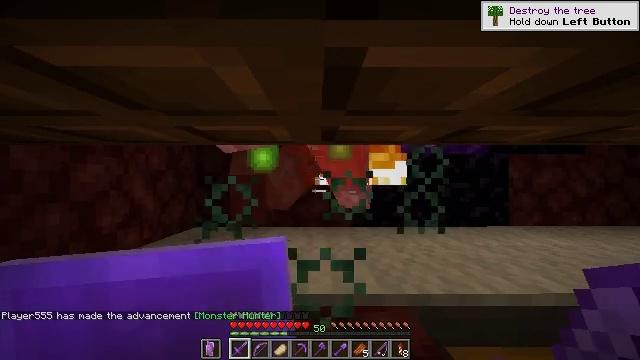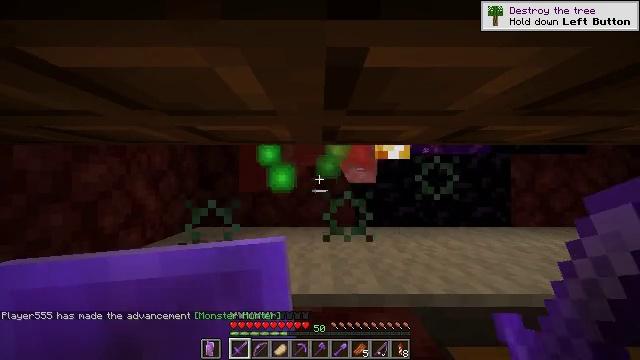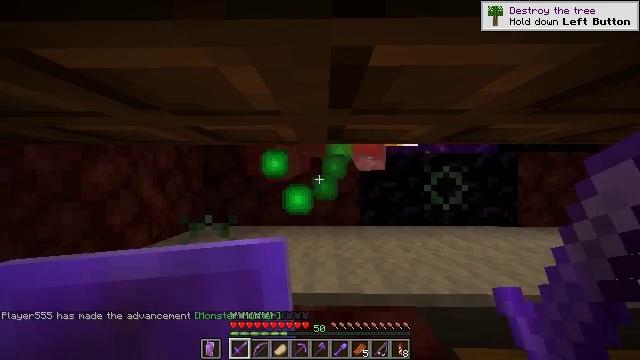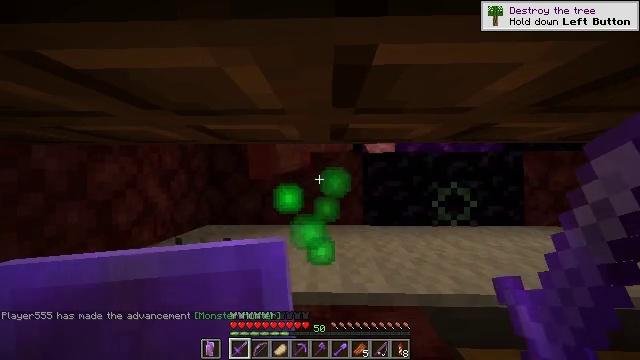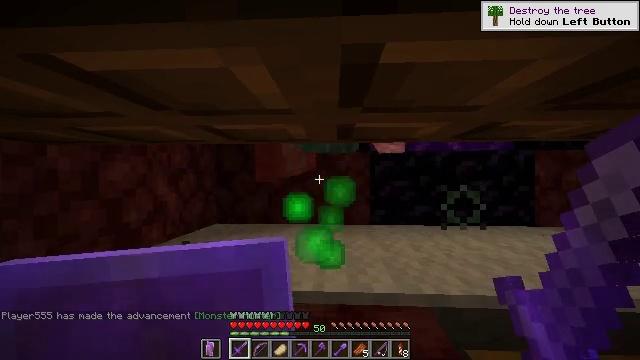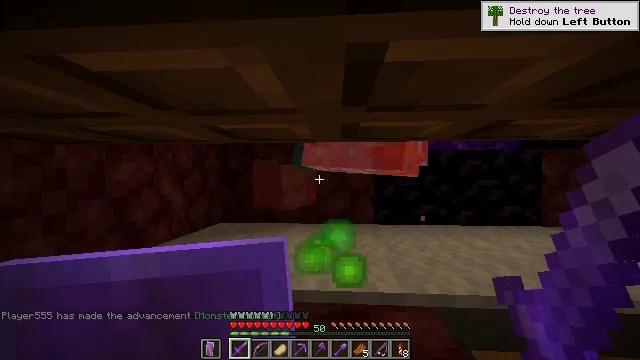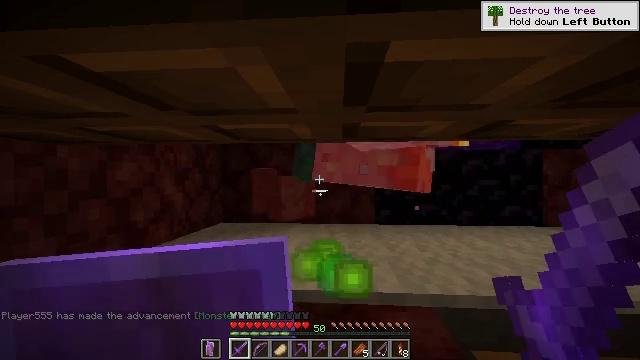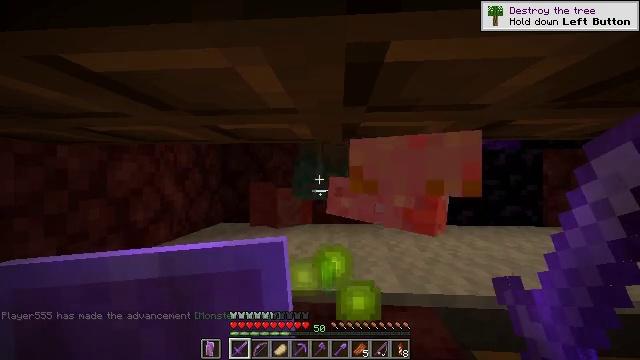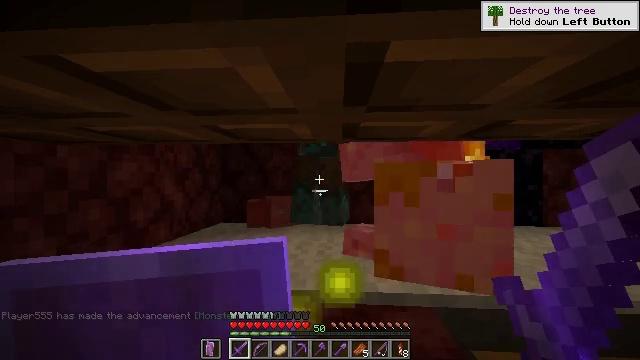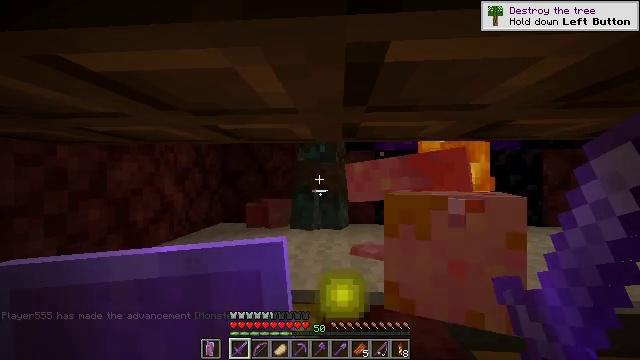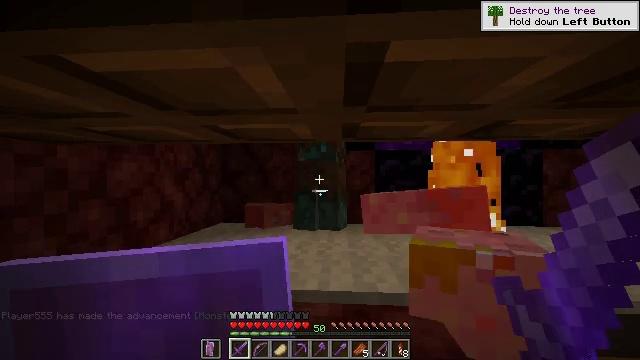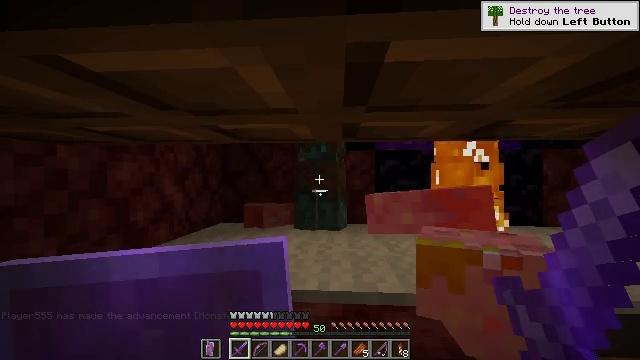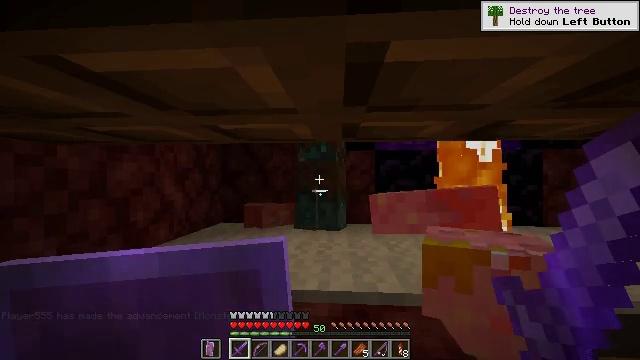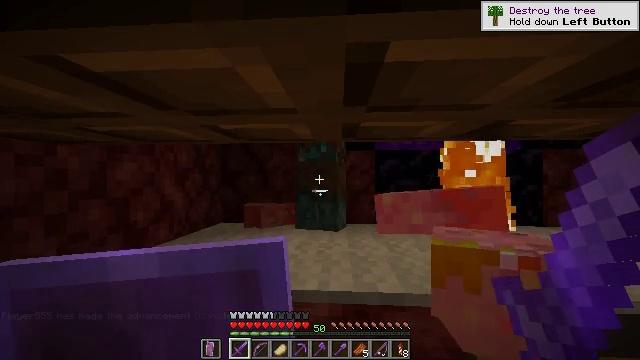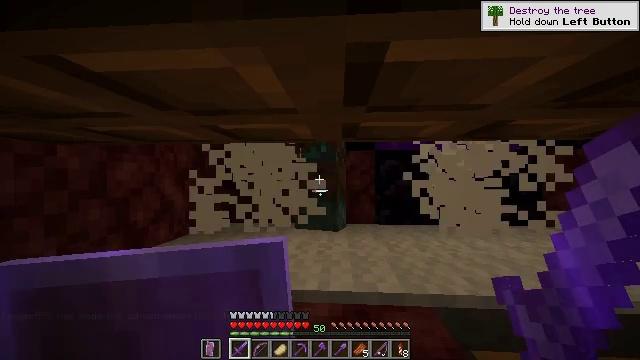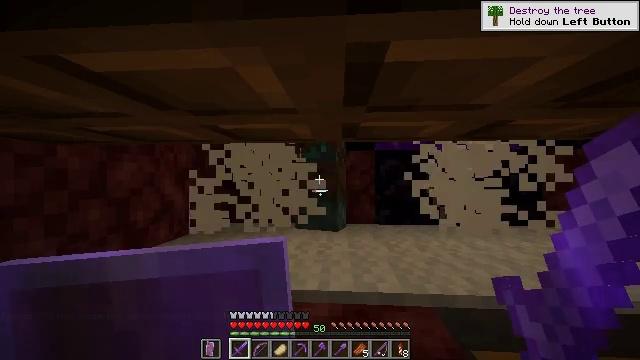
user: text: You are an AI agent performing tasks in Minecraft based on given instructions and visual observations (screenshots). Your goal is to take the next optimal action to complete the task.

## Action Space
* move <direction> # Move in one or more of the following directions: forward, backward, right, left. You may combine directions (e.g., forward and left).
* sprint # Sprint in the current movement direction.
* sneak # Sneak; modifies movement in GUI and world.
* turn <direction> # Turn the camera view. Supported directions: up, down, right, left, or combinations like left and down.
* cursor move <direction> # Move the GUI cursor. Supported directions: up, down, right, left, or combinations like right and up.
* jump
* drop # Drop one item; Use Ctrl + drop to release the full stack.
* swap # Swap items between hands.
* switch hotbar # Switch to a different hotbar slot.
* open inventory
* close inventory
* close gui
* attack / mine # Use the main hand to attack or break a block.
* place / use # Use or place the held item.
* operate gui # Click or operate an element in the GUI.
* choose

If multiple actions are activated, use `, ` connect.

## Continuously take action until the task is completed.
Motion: motion action
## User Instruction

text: Battle with a drowned.
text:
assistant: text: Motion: no_op
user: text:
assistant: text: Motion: turn left
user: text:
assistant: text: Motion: no_op
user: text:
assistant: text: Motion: turn left
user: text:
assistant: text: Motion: no_op
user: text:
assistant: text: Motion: no_op
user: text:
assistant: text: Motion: no_op
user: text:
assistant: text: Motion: no_op
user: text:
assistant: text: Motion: no_op
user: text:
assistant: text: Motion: no_op
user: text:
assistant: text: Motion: no_op
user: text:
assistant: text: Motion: no_op
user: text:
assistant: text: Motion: no_op
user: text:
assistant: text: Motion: no_op
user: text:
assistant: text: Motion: no_op
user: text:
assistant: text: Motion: no_op
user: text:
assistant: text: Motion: no_op
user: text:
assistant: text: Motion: no_op
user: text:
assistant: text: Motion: attack / mine
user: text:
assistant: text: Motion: attack / mine
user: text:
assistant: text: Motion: attack / mine
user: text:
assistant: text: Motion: attack / mine
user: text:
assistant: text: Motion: no_op
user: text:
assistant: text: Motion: no_op